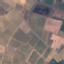
Label: PermanentCrop